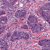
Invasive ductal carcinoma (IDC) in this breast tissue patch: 1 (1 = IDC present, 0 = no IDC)